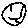
Label: smiley face